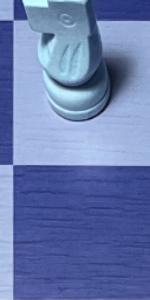
Label: Empty